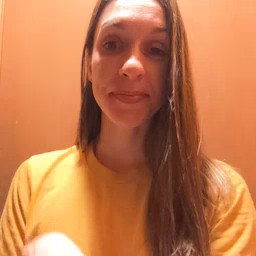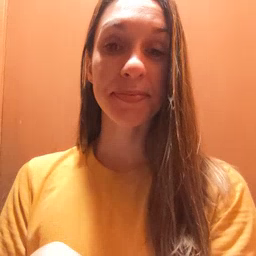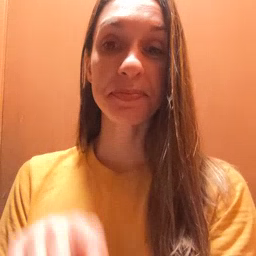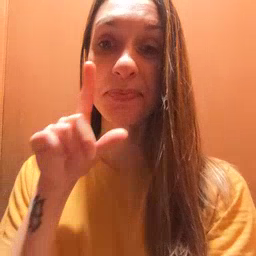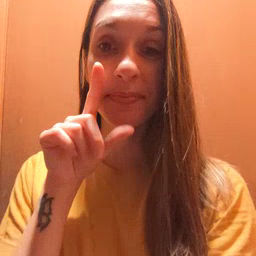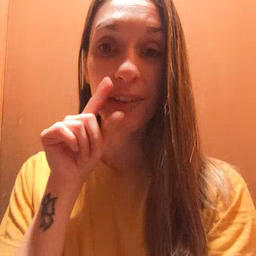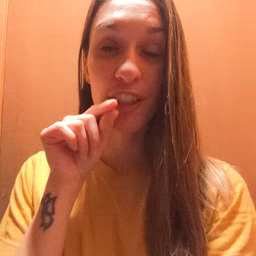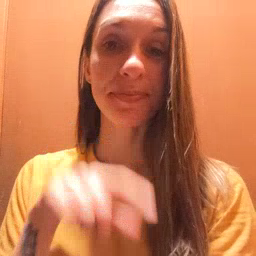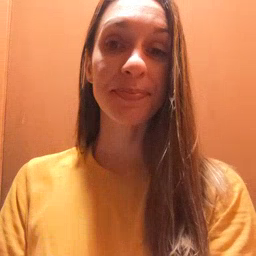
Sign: bird